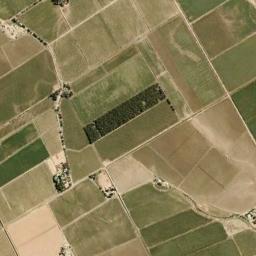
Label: rectangular_farmland